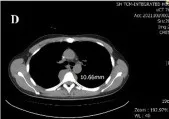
Comparison of CT results before and after treatment. (J) The sizes of the multiple masses in the liver were reduced to 87.69 mm.
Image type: radiology (ct)